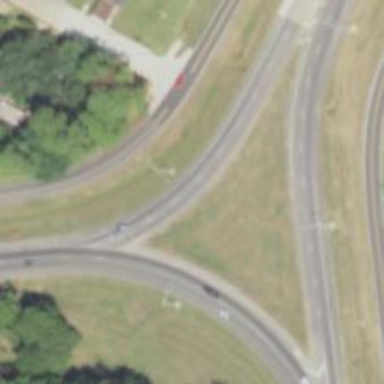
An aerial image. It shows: Trunk highway.